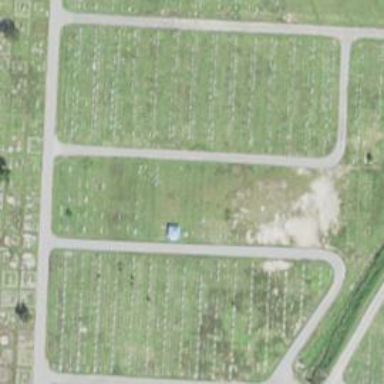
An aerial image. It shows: Sector within cemetery.